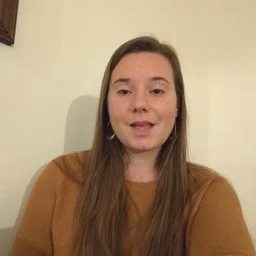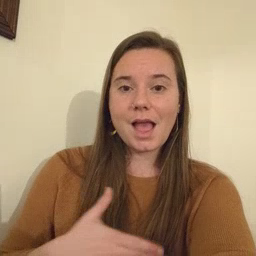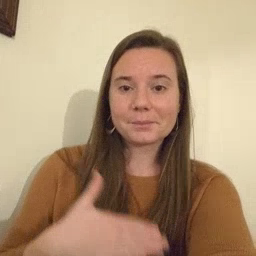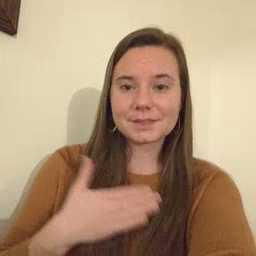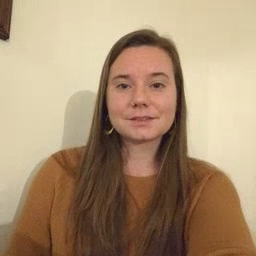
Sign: happy